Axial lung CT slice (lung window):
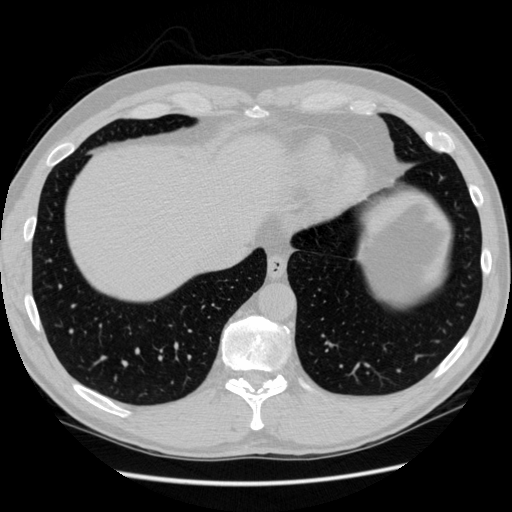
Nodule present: no